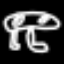
Label: frog